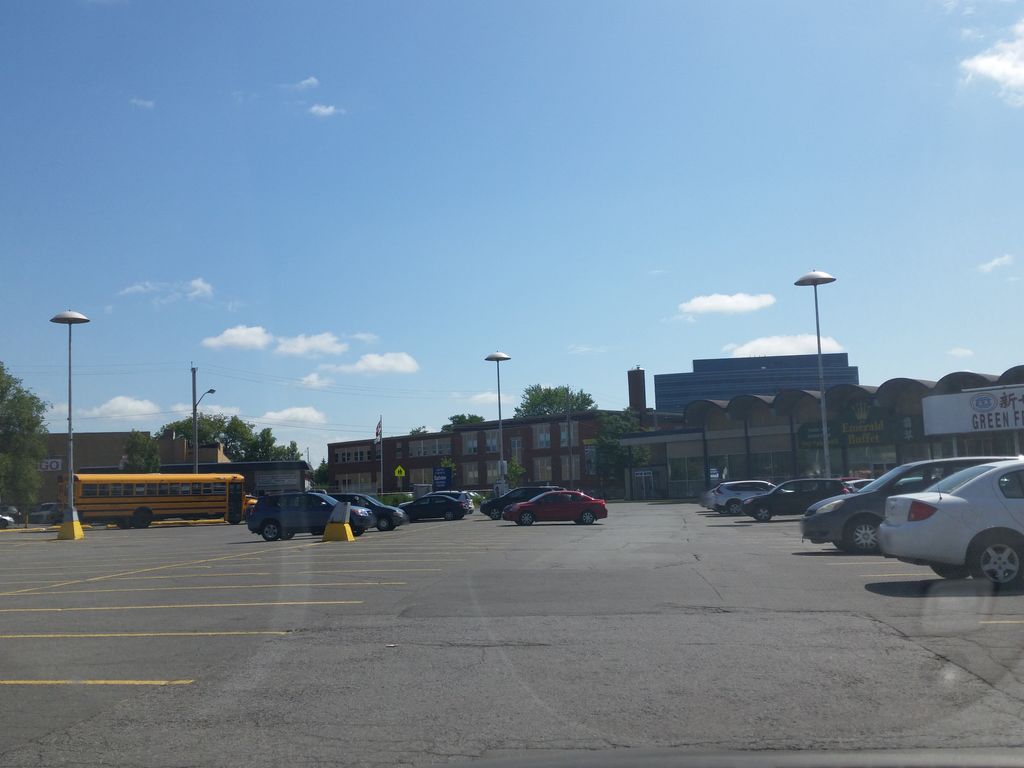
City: ottawa-gatineau